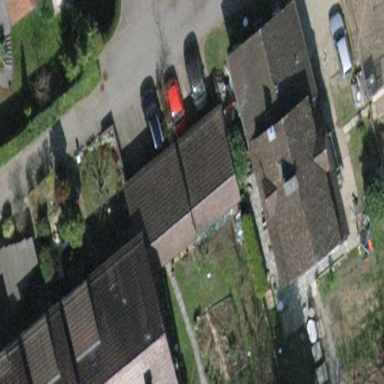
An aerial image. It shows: Garage.